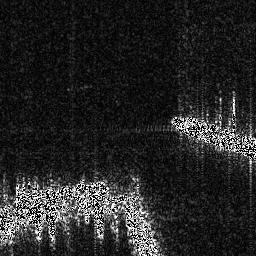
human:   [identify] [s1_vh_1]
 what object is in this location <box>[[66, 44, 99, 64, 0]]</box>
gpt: <ref>1 large ship at the right</ref>